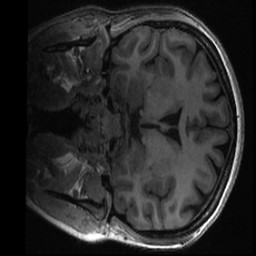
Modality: T1w
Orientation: coronal
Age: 32
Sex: female